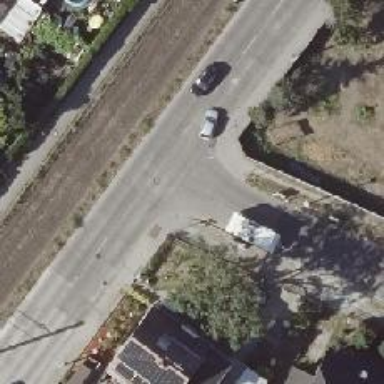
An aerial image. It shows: Residential road with concrete surface and separate sidewalk.